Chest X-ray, PA view. Patient: 53 years old, sex M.
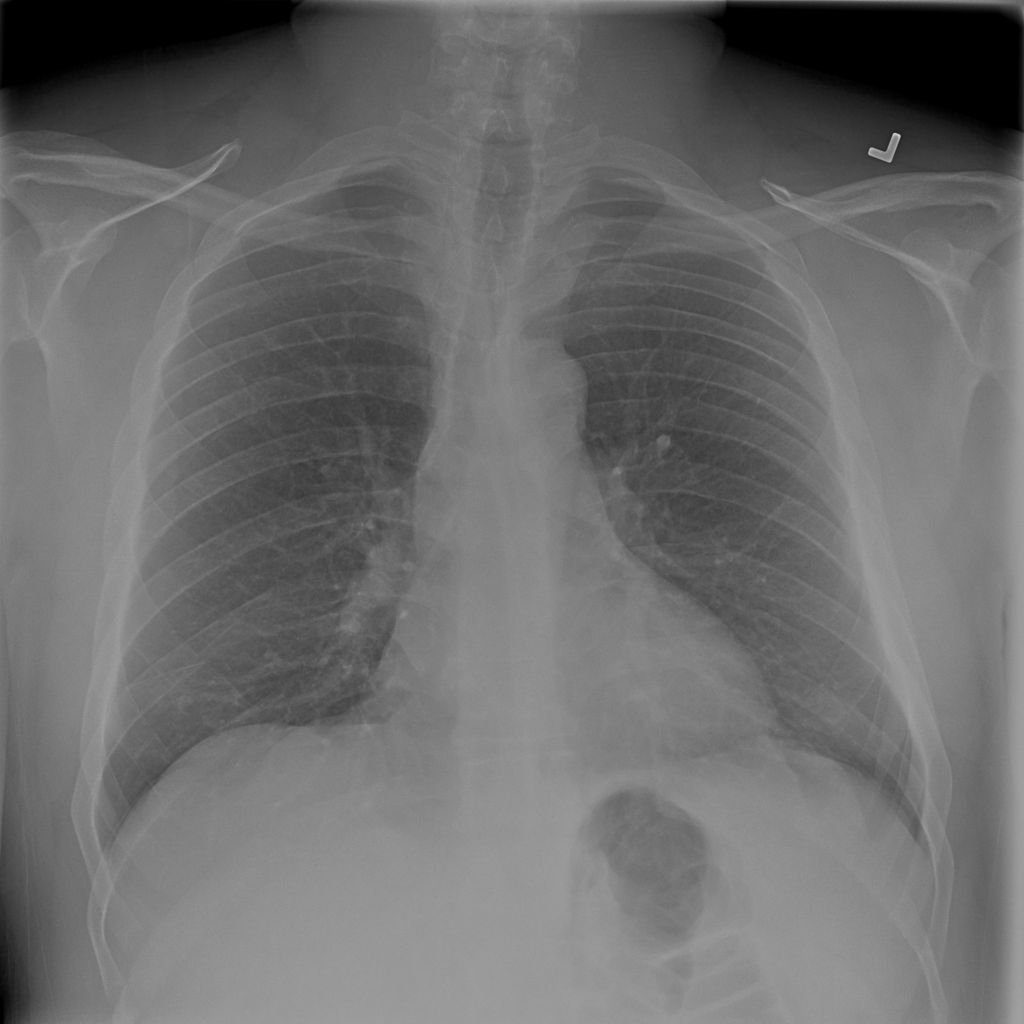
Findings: No Finding